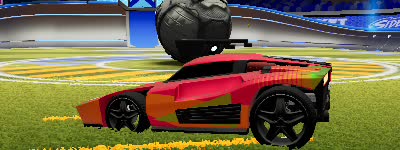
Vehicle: breakout